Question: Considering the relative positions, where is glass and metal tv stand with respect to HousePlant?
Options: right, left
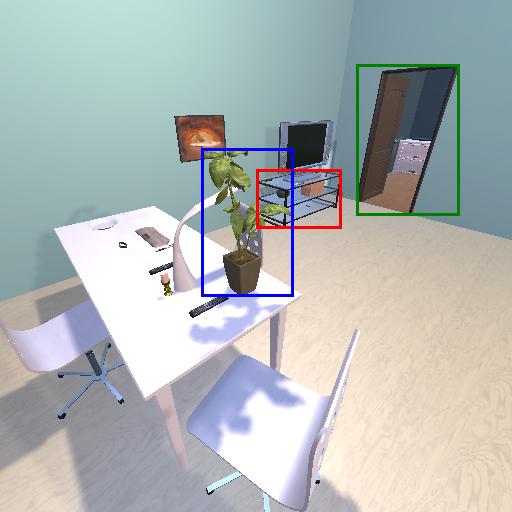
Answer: right